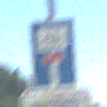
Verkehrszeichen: SackgasseRadverkehrDurchlaessig
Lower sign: HinweisGeaenderteVorfahrtVerkehrsfuehrungVerkehrsregelung3
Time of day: Midday
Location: Outdoor (Nature)
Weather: Clear
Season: NotSpecified
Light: Natural